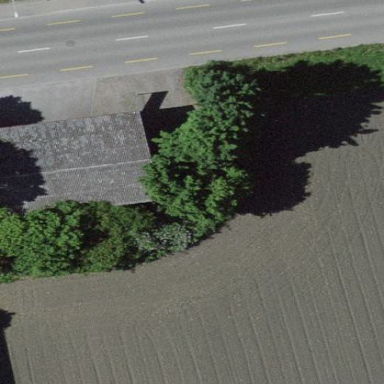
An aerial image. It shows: Barn.